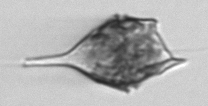
Label: Tripos_lineatus